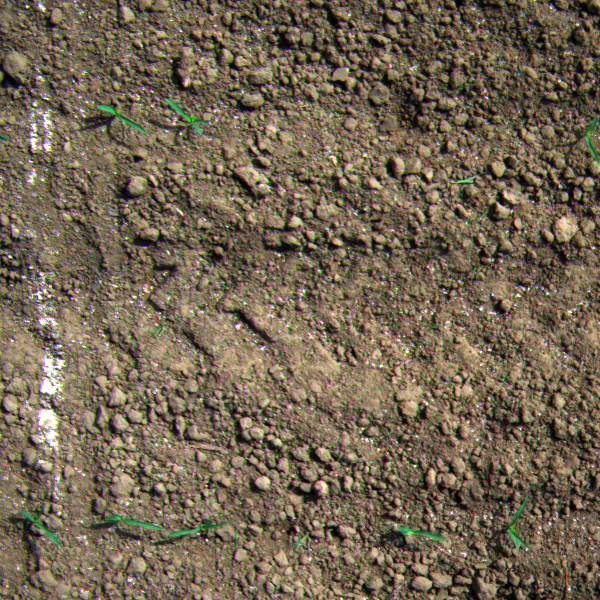
Acquisition date: 2023-05-25
Tile: 0222
Annotated plant instances:
label: maize
label: weed_other
label: weed_other
label: maize
label: barnyard_grass
label: maize
label: maize
label: weed_other
label: maize
label: weed_other
label: maize
label: maize
label: weed_other
label: amaranth
label: amaranth
label: weed_other
label: maize
label: barnyard_grass
label: weed_other
label: weed_other
label: weed_other
label: weed_other
label: barnyard_grass
label: barnyard_grass
label: barnyard_grass
label: weed_other
label: barnyard_grass
label: barnyard_grass
label: weed_other
label: weed_other
label: weed_other